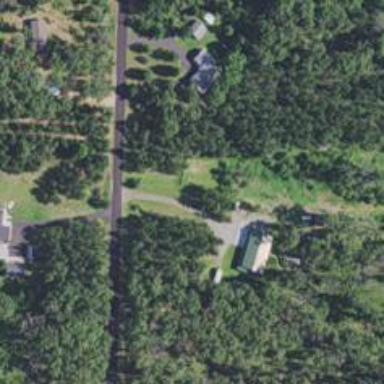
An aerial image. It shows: Driveway.